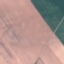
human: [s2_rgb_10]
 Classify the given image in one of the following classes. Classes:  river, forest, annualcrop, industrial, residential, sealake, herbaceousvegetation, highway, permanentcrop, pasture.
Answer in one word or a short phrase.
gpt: AnnualCrop